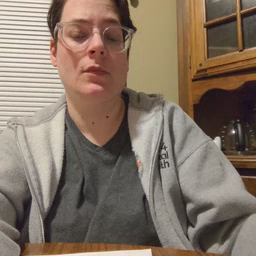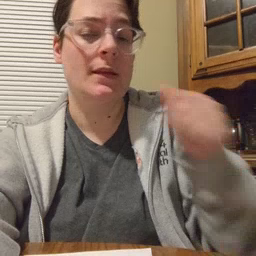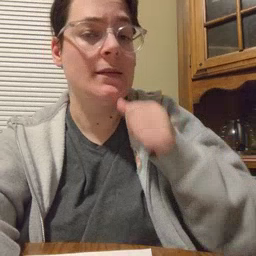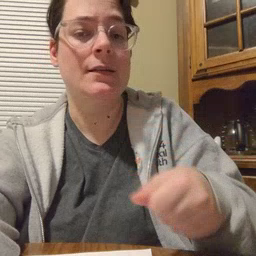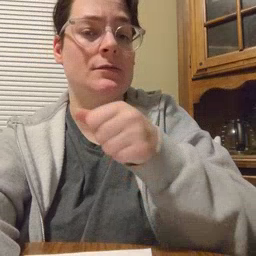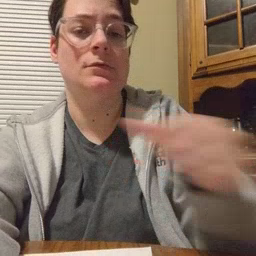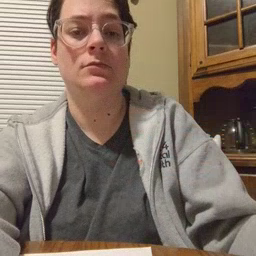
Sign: hide